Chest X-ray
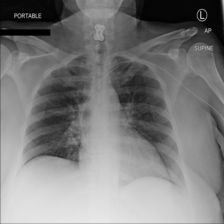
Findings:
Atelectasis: negative
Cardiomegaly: negative
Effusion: negative
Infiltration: negative
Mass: negative
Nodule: negative
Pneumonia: negative
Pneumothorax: negative
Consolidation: negative
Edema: negative
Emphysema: negative
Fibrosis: negative
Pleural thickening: negative
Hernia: negative